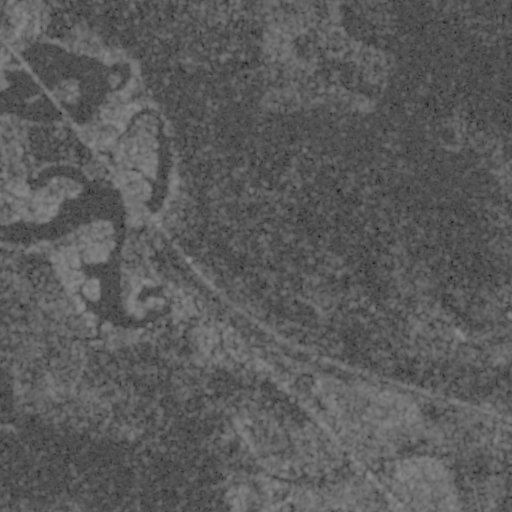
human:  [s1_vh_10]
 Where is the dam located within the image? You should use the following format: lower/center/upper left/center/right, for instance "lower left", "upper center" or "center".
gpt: The dam is located in the center of the image.
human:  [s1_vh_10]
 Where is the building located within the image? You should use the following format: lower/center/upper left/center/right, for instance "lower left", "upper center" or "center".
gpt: The building is located in the center of the image.
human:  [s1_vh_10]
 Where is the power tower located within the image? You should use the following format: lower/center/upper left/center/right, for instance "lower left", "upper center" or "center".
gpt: There is no power tower in the image.

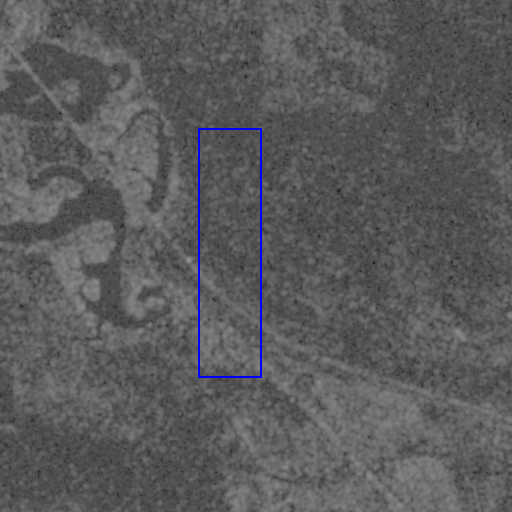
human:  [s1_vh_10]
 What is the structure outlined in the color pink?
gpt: There is no pink outline.
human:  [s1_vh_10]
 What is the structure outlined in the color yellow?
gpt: There is no structure outlined in yellow.